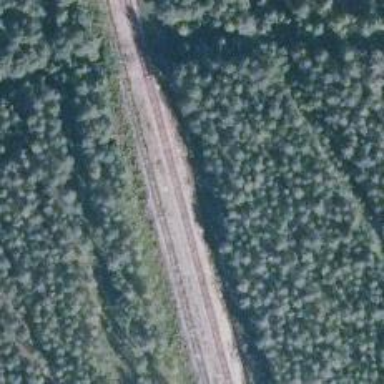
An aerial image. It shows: Railway with track class A.